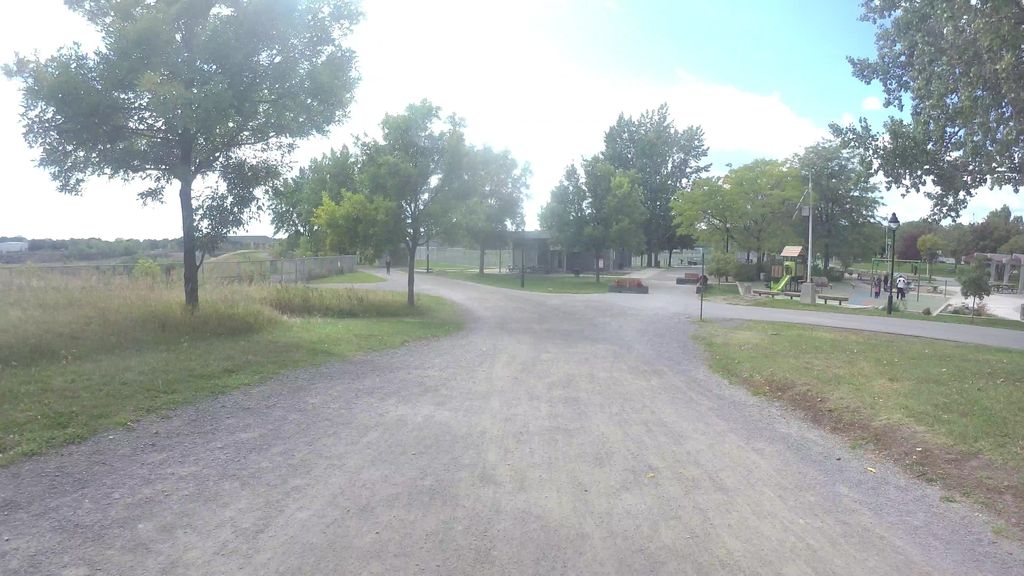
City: montreal